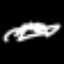
Label: squiggle